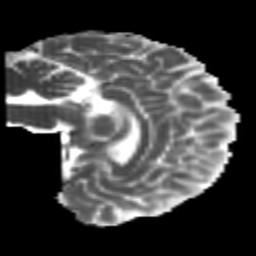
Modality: MD
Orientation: sagittal
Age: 24
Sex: female
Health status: healthy
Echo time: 0.074 s